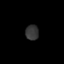
Tissue: skin
Cell type: Endothelial cells
Senescence score: 0.265
Nuclear area (px): 198
Mean DAPI intensity: 52.975